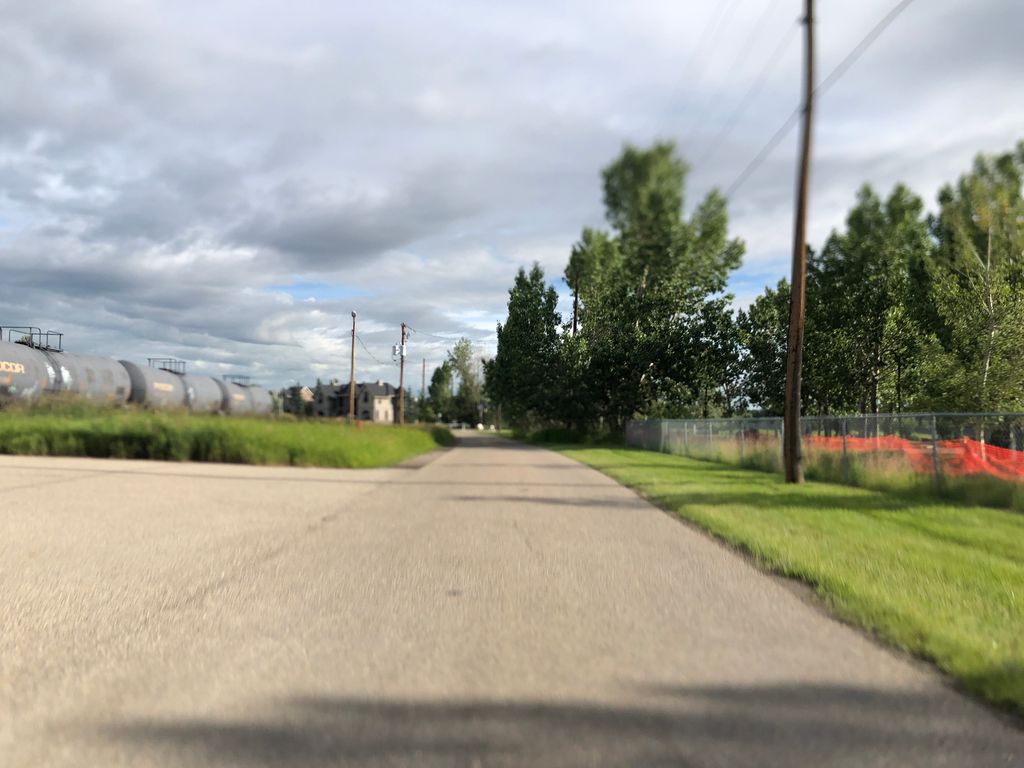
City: calgary